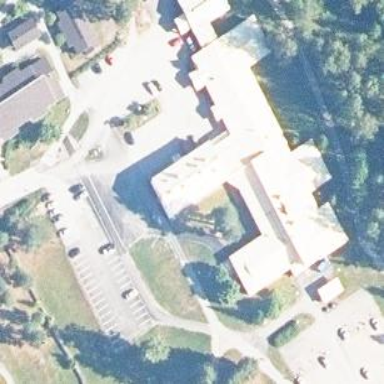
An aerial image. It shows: Healthcare facility identified as hospital.